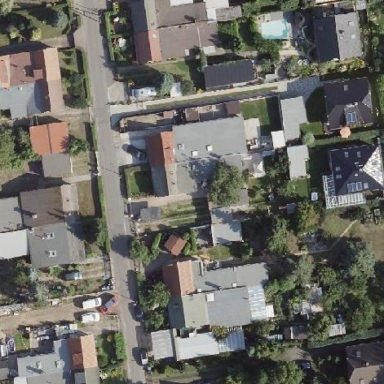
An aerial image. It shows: Semi-detached house with gabled roof.